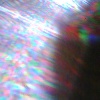
Label: sunburn